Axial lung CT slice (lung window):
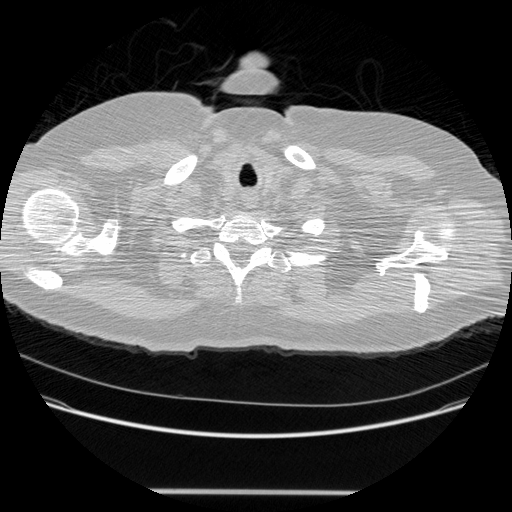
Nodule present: no